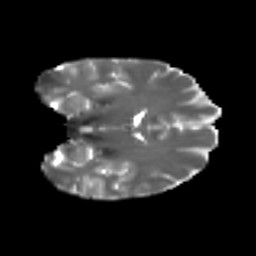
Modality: T2w
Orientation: coronal
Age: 41
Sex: female
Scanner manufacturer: ge
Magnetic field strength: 3 T
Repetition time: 7.8 s
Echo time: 0.0606 s